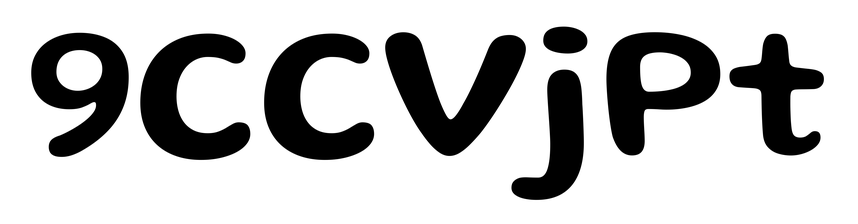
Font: Gluten_Medium